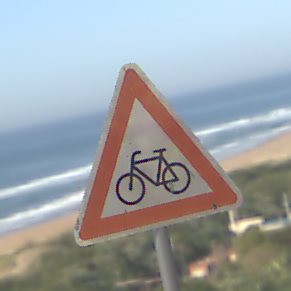
Verkehrszeichen: RadverkehrRechts
Umgebung: Outdoor, Urban
Tageszeit: MorningAfternoon
Wetter: Clear
Licht: Natural
Jahreszeit: NotSpecified
Kontrast: HighContrast